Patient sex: F
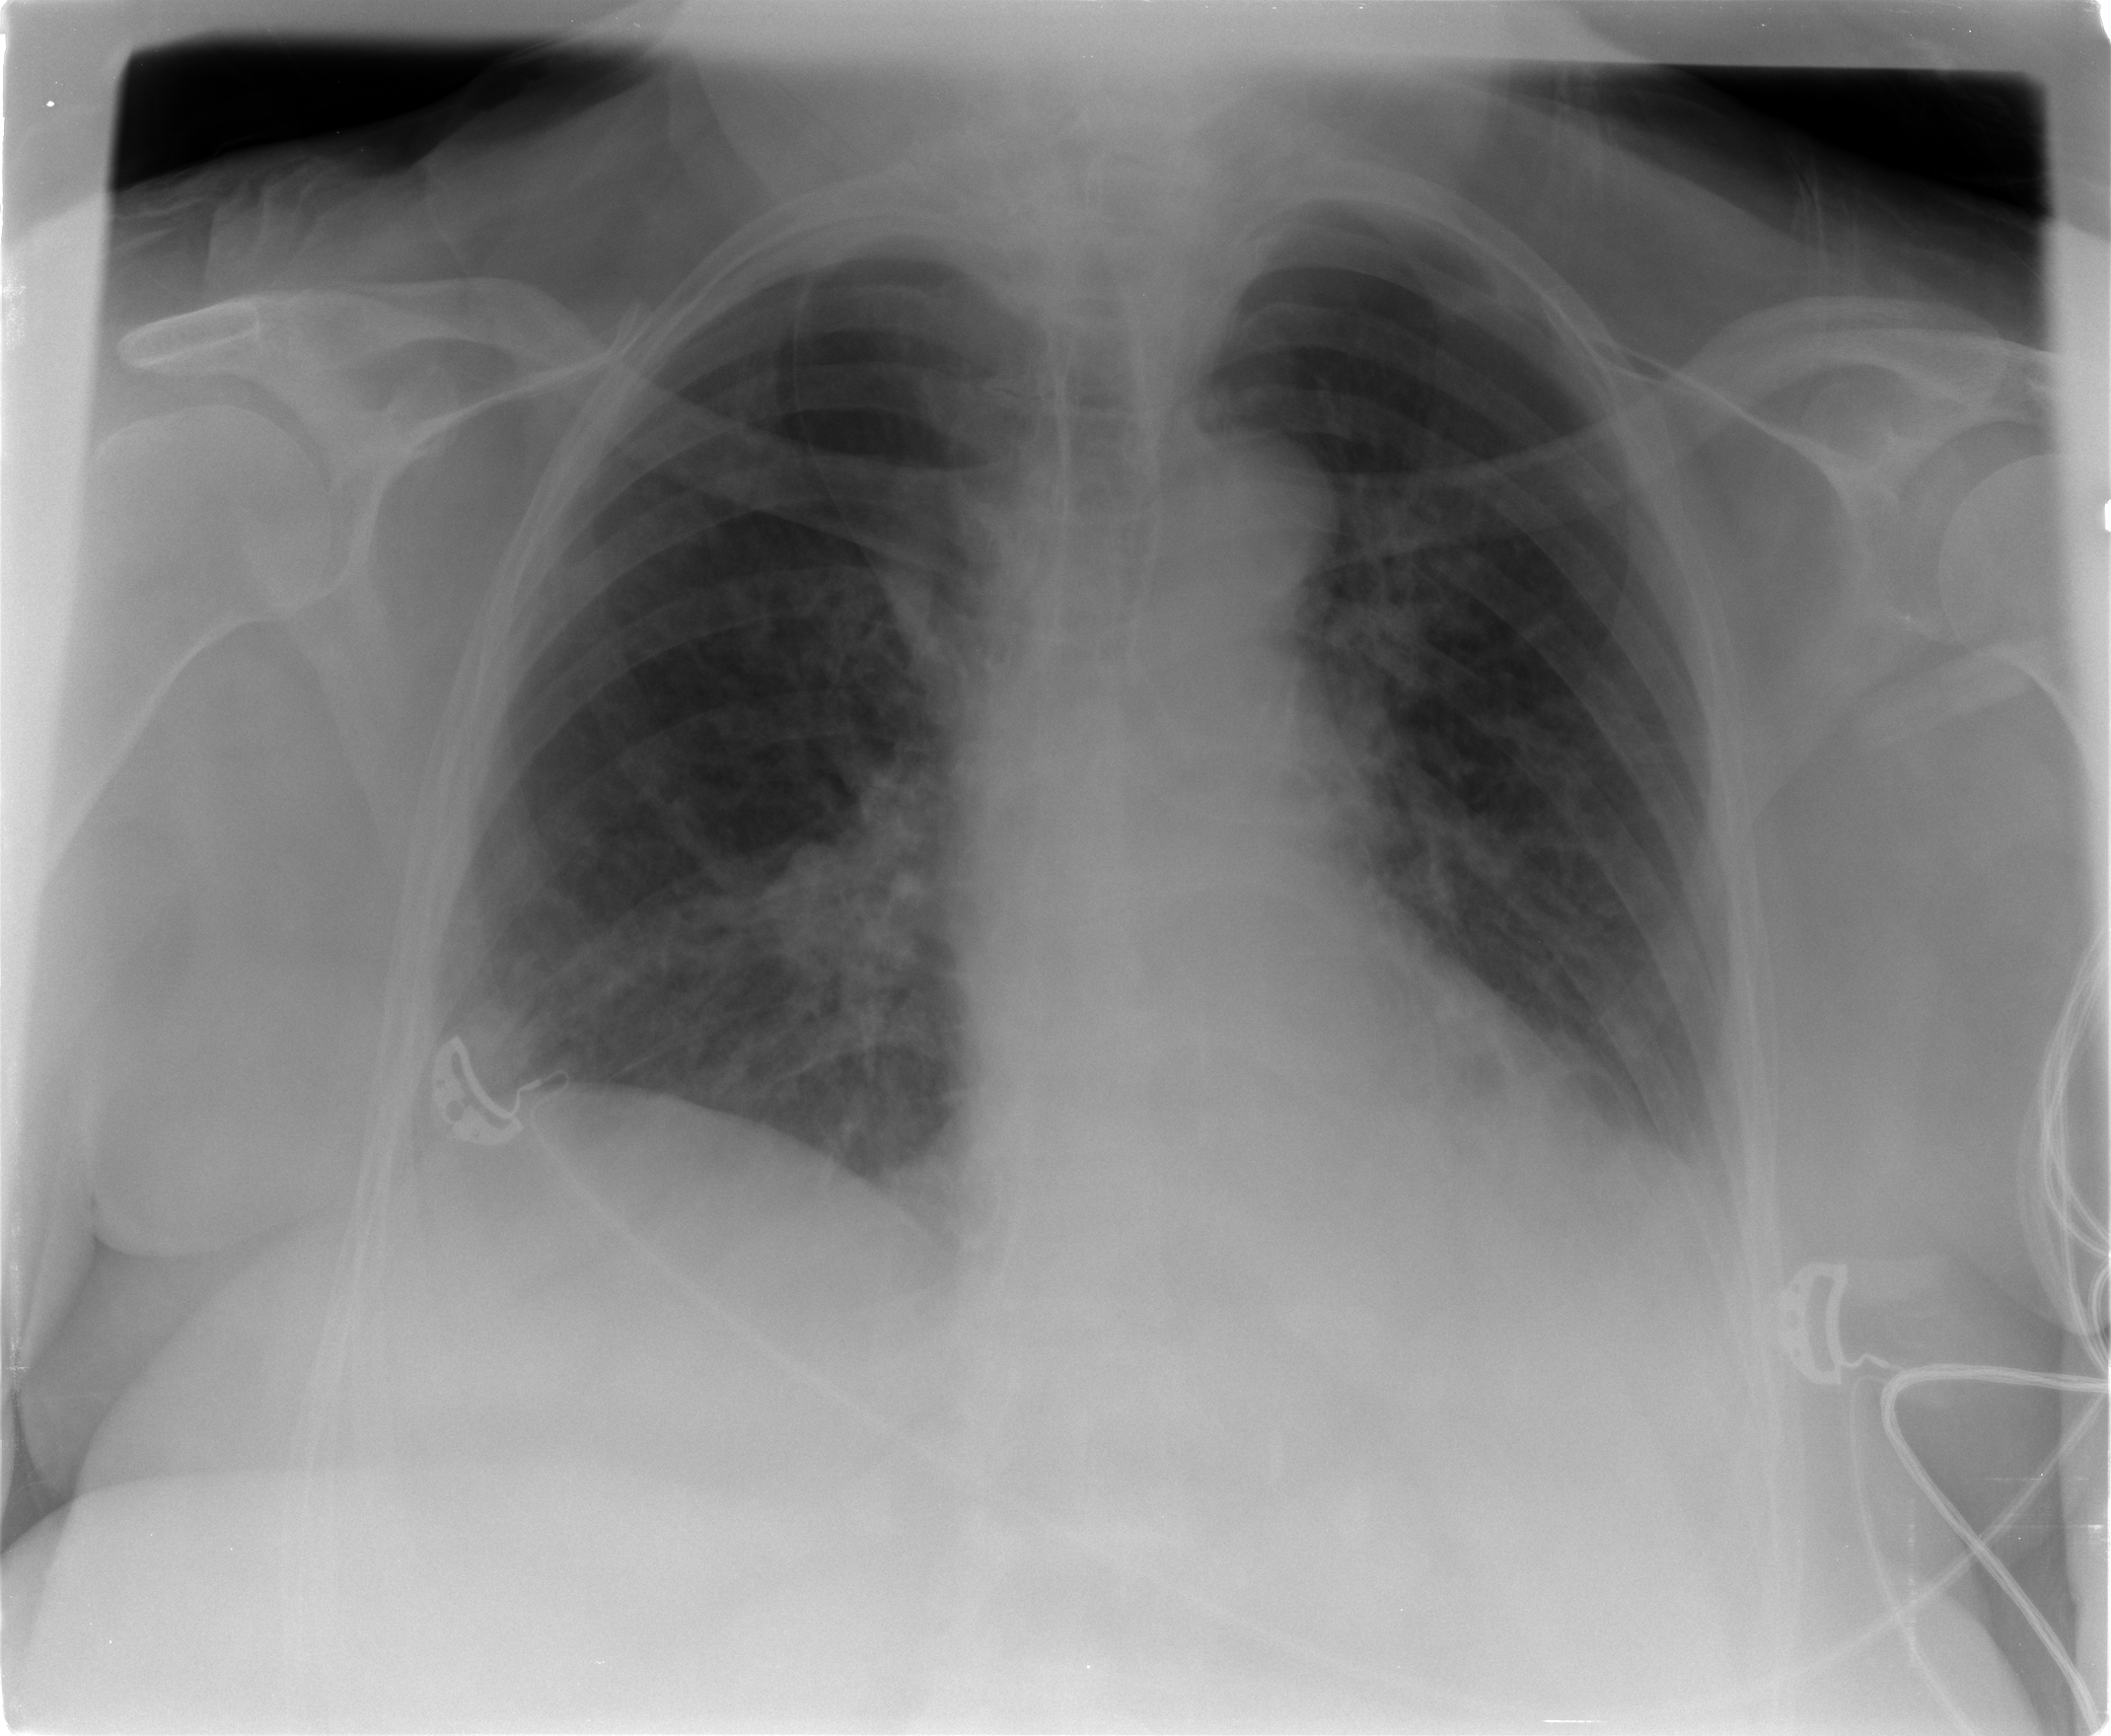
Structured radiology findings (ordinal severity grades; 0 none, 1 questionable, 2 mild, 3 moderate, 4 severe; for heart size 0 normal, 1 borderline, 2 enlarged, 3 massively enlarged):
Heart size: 1
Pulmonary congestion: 2
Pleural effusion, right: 0
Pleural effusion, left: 0
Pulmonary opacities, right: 0
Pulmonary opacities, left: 0
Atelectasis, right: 1
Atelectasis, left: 1